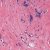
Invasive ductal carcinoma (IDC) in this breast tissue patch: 1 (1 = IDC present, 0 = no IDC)